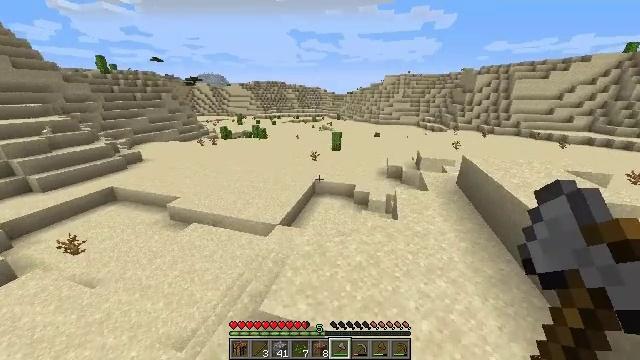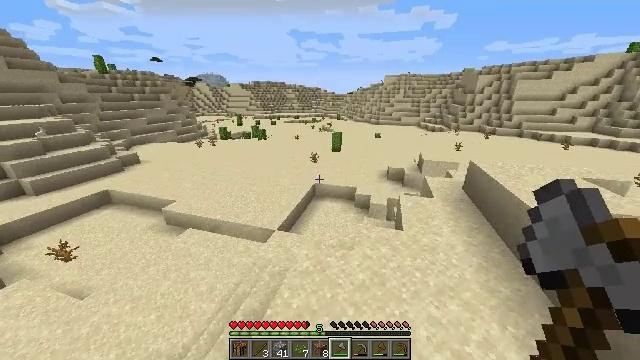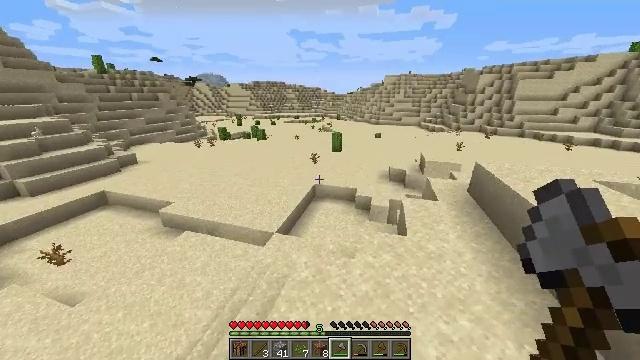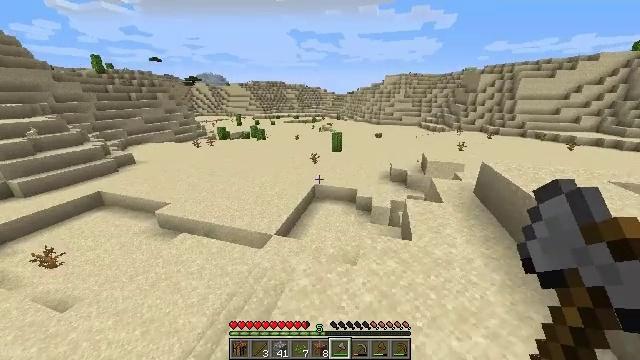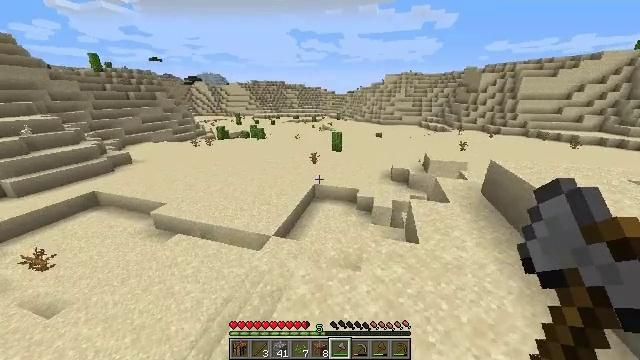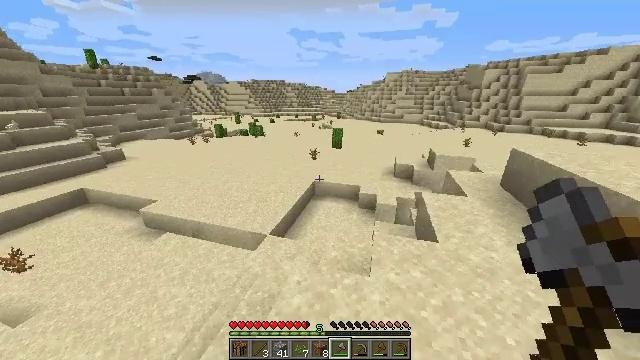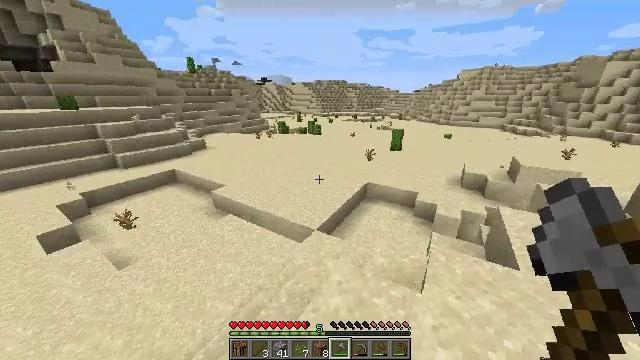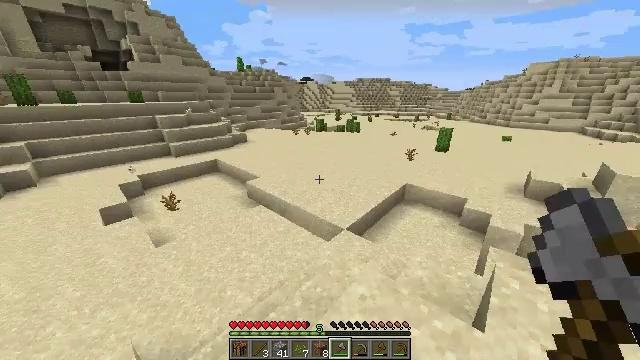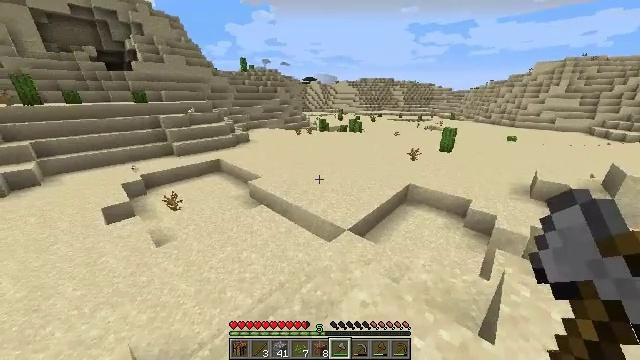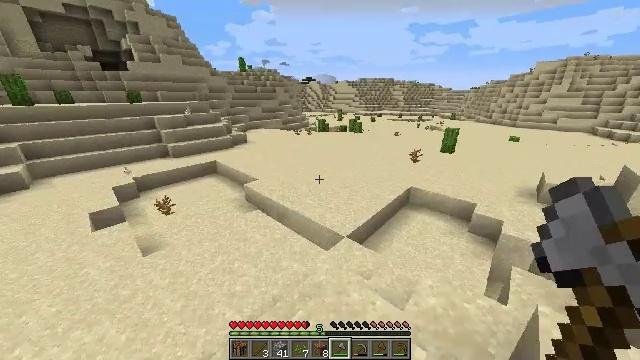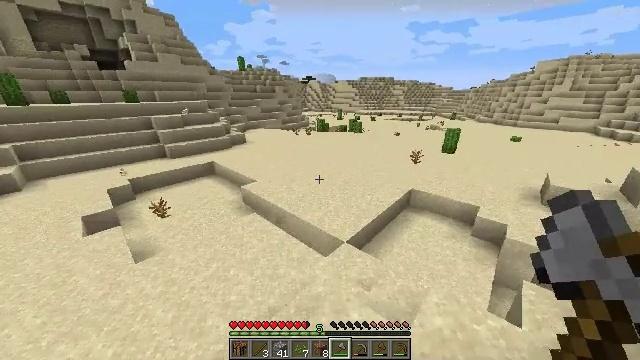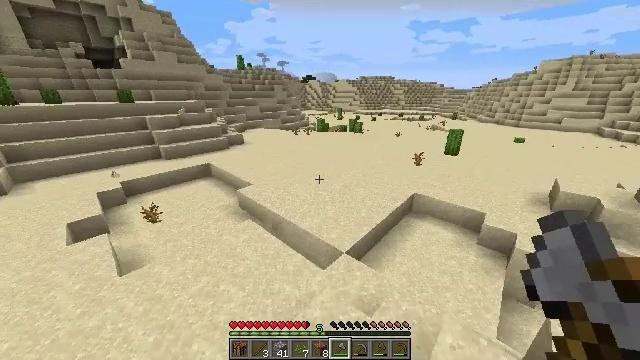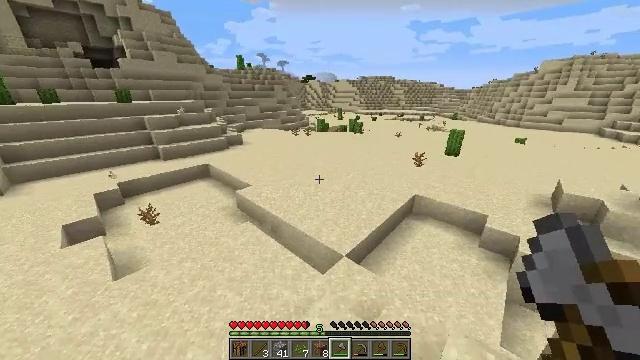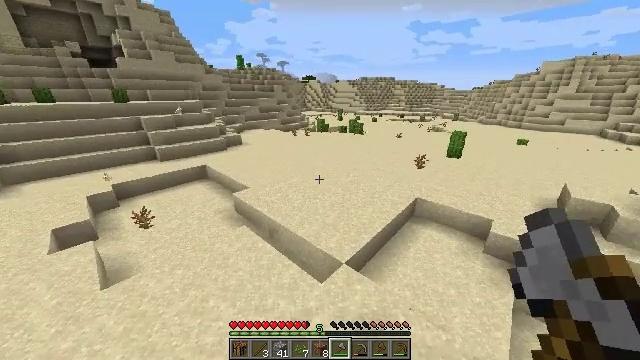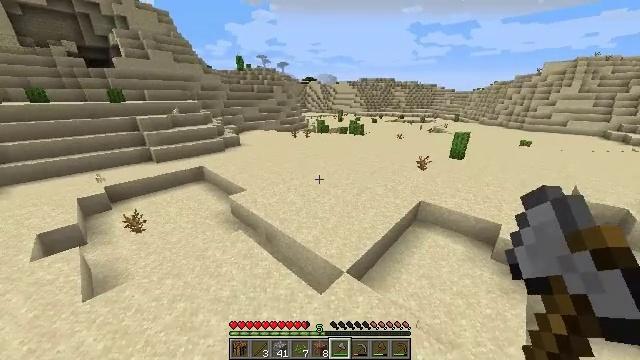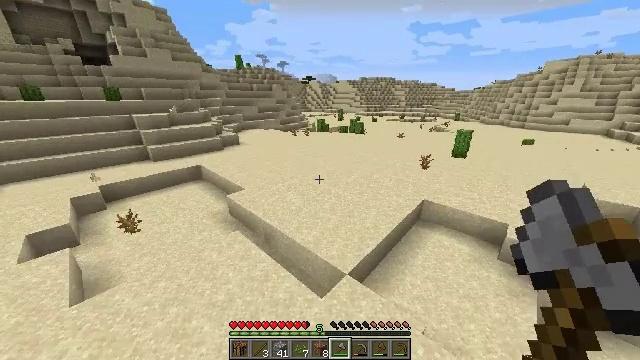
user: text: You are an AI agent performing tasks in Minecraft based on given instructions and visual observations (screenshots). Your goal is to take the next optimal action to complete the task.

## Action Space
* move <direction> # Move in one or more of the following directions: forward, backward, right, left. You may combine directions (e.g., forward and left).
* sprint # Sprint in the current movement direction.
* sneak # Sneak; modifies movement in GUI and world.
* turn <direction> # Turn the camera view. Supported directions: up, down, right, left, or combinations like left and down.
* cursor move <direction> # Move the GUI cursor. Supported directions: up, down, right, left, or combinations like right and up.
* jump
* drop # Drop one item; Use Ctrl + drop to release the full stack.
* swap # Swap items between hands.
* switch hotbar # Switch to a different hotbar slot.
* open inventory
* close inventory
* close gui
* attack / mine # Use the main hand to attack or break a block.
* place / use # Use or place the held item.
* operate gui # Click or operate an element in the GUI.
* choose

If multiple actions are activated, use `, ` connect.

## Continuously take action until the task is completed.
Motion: motion action
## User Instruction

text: Mine cactus from the desert.
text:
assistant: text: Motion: move forward
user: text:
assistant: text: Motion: move forward
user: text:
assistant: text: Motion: move forward
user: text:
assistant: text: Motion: move forward
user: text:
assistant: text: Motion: move forward
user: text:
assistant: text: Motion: move forward, turn left
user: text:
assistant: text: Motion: move forward, turn left
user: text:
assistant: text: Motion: move forward
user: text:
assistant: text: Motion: move forward
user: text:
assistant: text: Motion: move forward
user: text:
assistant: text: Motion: move forward
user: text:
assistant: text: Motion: move forward
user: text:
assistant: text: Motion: move forward
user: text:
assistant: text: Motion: move forward
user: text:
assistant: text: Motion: move forward
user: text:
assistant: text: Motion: move forward
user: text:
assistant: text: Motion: move forward
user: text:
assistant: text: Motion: move forward
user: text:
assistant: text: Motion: move forward
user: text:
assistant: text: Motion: move forward
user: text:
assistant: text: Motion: move forward
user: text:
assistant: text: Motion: move forward
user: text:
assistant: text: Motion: move forward
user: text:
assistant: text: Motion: move forward
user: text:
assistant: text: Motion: move forward
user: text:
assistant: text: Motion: move forward
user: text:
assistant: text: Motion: move forward
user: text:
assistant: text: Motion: move forward, jump
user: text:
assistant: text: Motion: move forward, turn right, jump
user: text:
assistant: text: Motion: move forward, jump